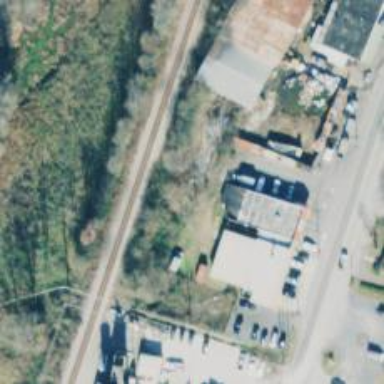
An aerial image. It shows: Abandoned railway spur.